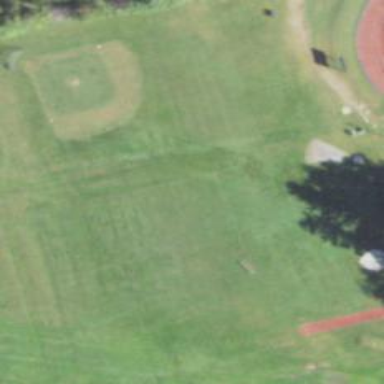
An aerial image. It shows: Baseball pitch for leisure and sports activities.